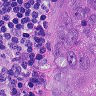
Metastatic tissue present: yes